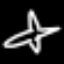
Label: airplane